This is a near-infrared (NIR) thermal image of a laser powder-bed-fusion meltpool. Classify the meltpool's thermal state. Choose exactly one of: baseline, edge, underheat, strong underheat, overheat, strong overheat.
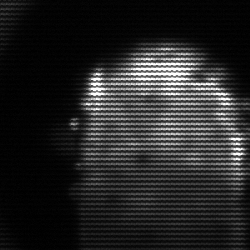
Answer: baseline